Question: I have added images in my application(Current working copy of SVN) by Right Click on the folder -> Add files to image folter, after that all the files in my application shows with '?' symbol .

Please guide me to fix this issue.
Thanks.
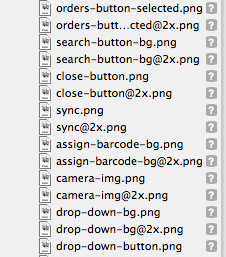
Answer: the files with . You need to select them, after that right click & under , Select .
Then only when you'll commit the files, Those files will be added to SVN.